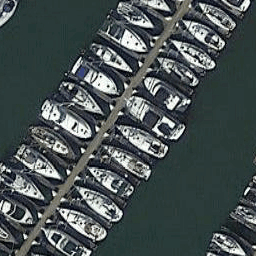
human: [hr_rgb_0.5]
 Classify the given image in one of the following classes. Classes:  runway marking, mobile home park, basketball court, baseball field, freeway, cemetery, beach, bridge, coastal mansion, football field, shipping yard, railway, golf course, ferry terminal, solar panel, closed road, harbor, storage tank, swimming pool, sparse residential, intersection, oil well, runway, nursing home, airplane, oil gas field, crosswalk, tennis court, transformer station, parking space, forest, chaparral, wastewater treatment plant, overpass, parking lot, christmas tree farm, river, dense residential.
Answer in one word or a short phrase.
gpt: harbor